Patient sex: F
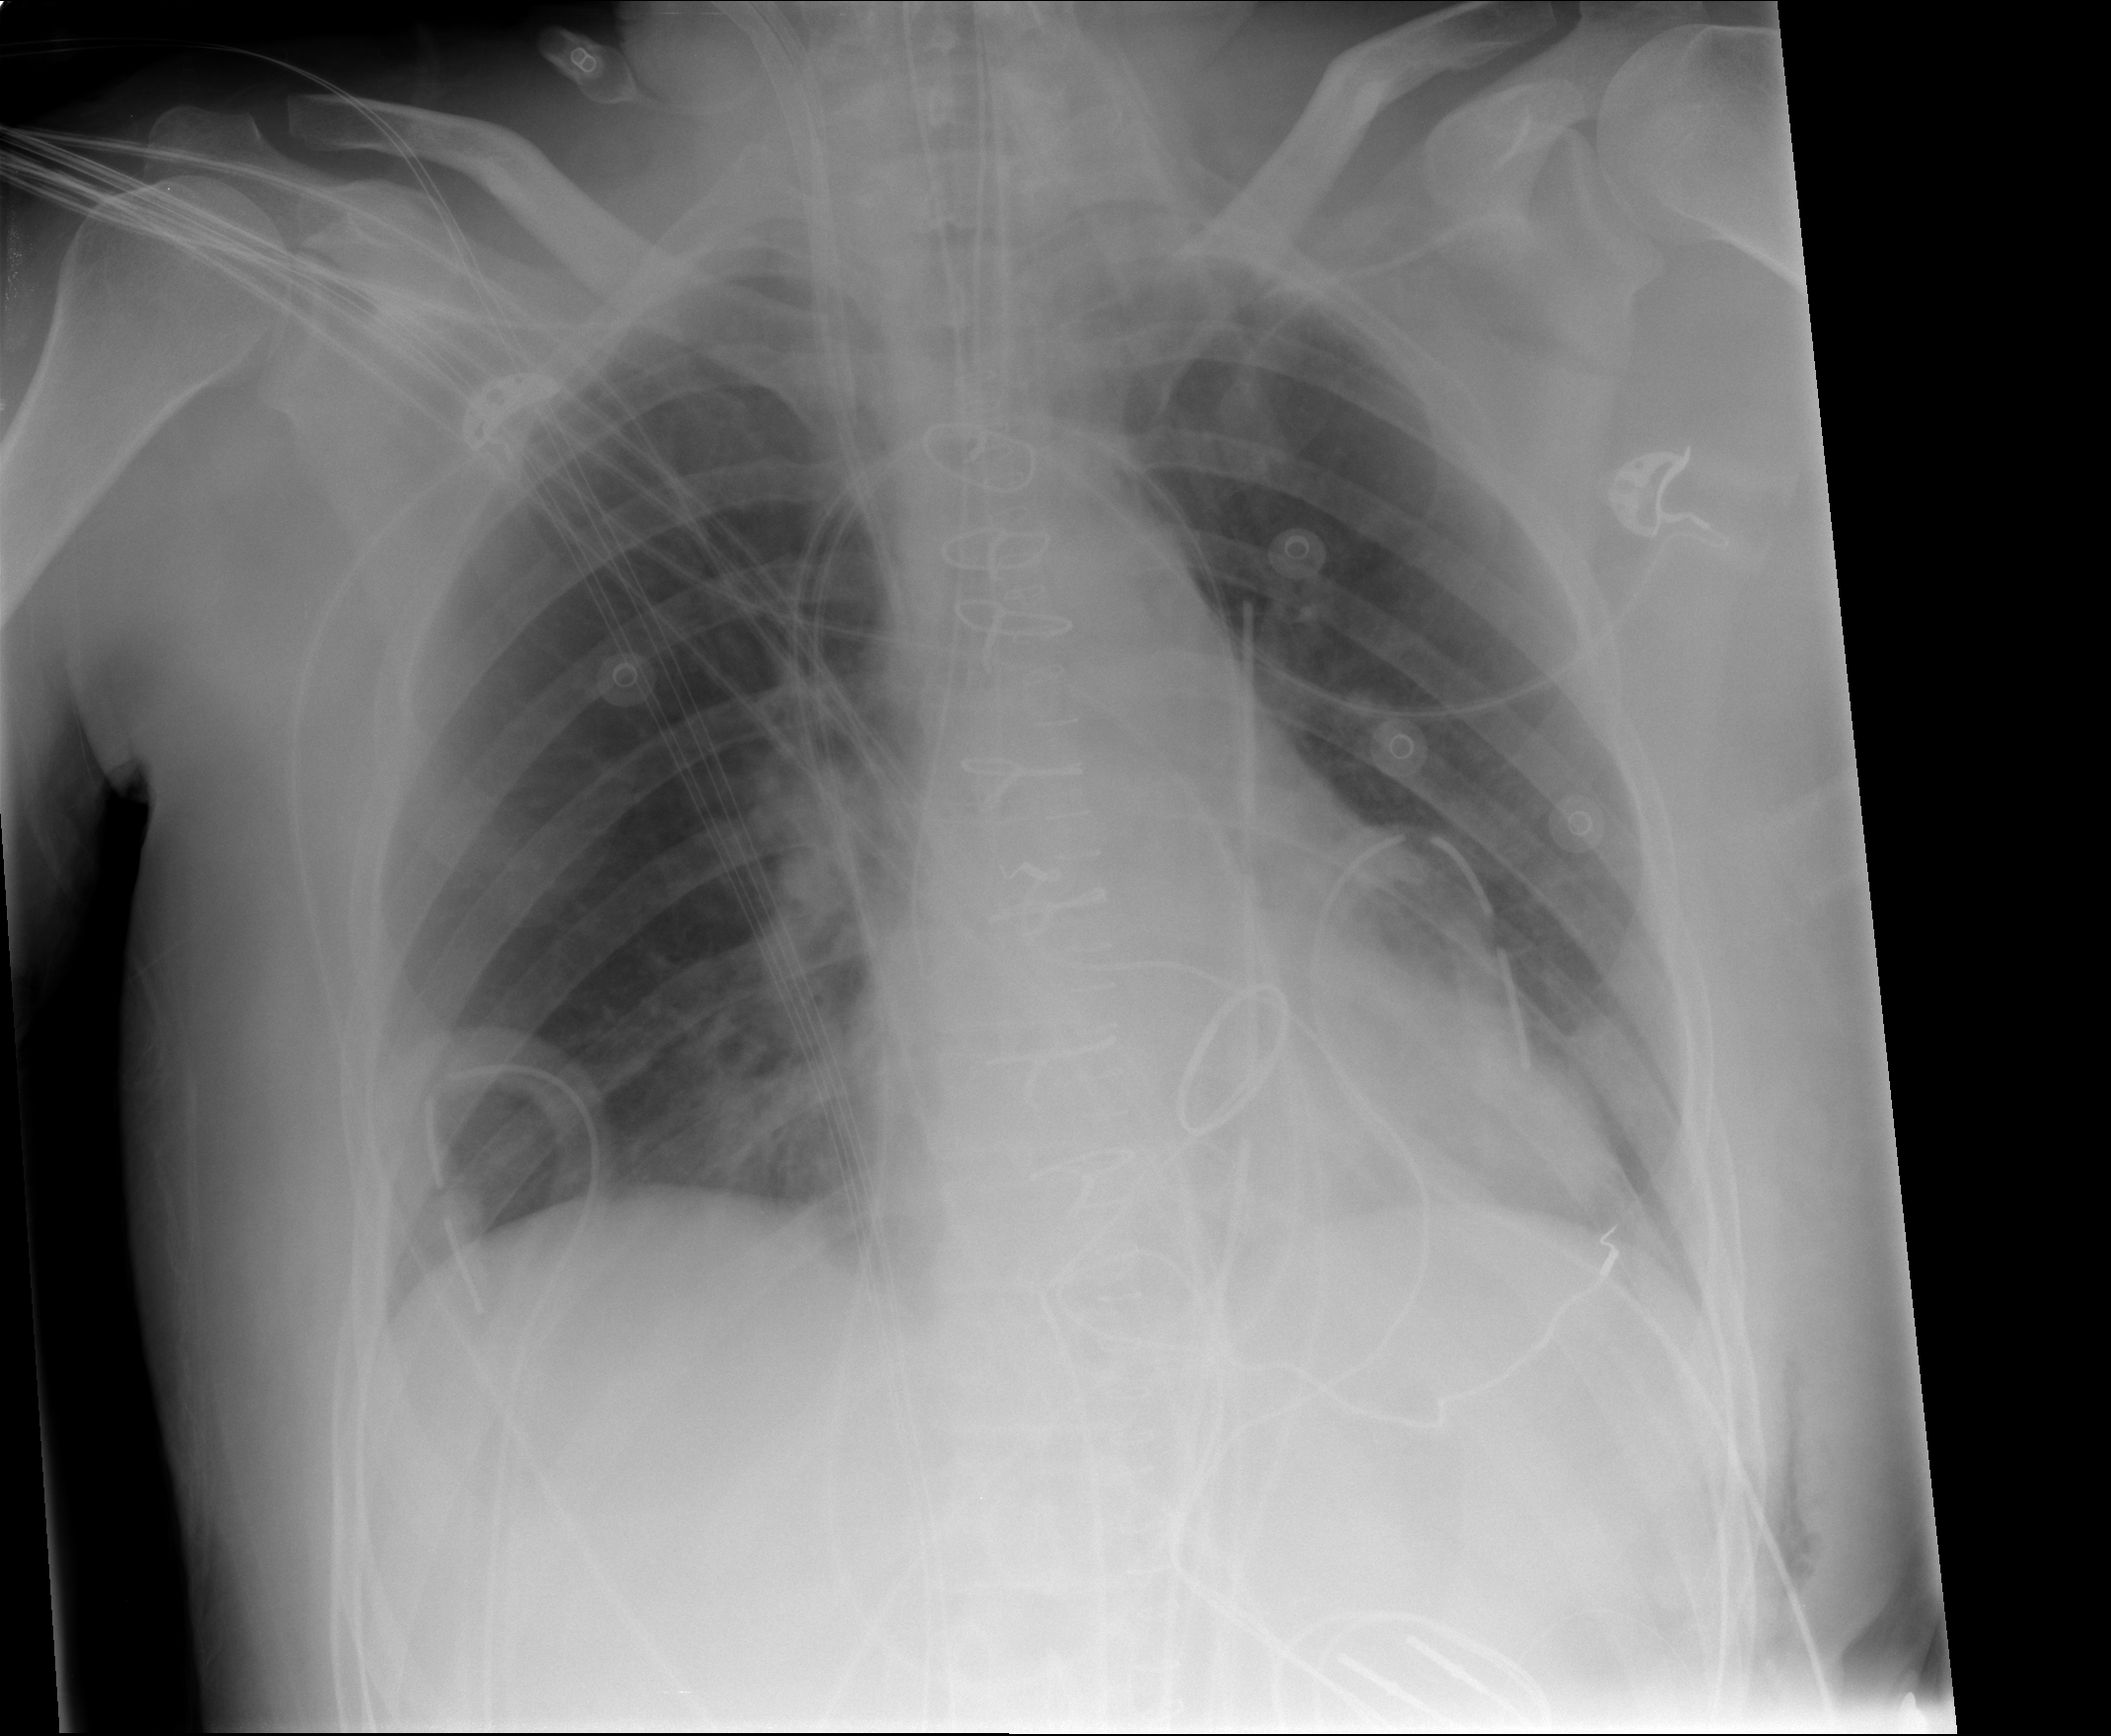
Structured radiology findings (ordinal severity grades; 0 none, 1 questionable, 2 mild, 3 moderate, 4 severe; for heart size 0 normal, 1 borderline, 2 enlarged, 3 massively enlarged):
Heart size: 0
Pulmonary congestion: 2
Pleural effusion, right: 0
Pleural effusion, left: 2
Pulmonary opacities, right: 0
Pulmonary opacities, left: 0
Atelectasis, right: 0
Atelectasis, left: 2